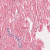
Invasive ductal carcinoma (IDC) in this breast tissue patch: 0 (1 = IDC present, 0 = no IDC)